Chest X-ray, PA view. Patient: 27 years old, sex F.
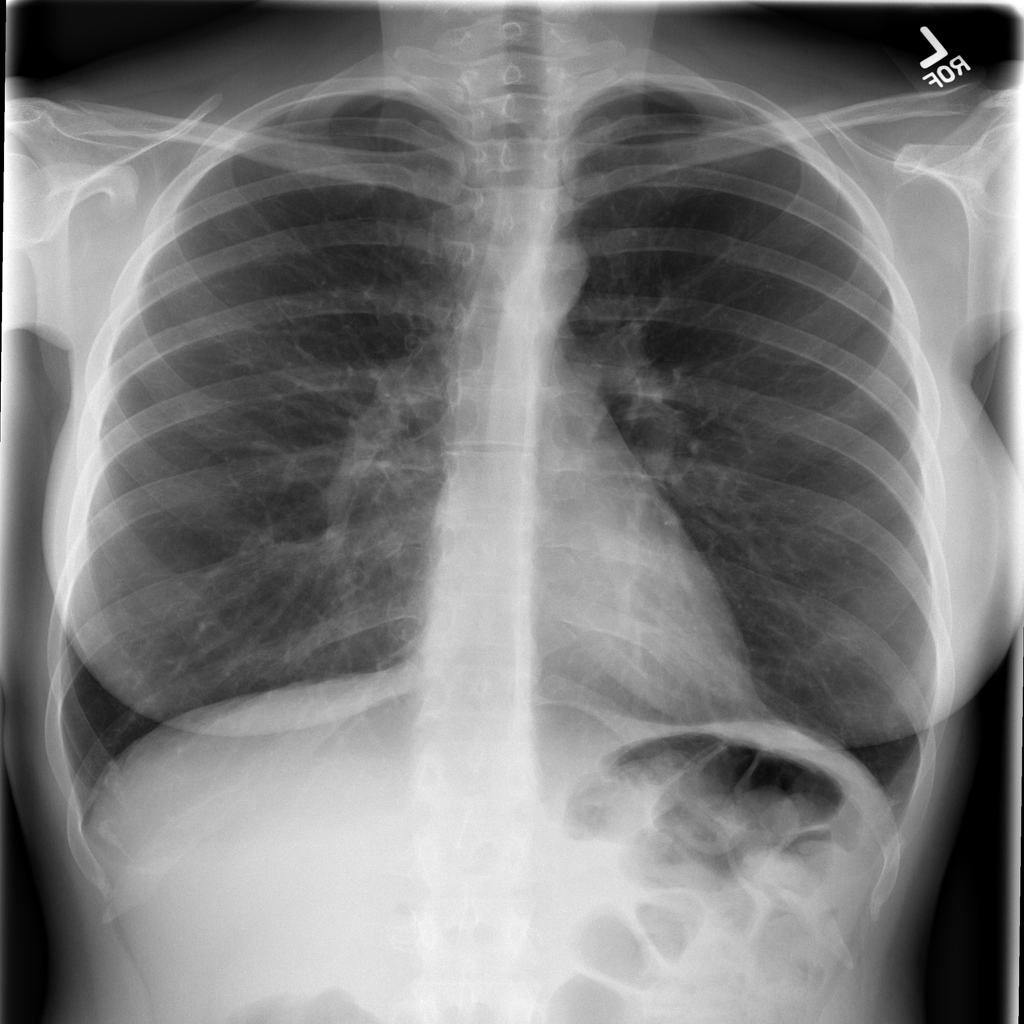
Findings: No Finding